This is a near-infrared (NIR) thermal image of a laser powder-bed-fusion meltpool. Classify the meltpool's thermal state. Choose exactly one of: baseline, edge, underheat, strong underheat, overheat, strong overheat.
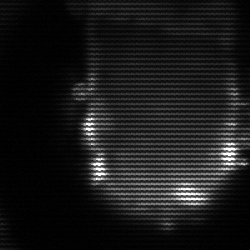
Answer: baseline